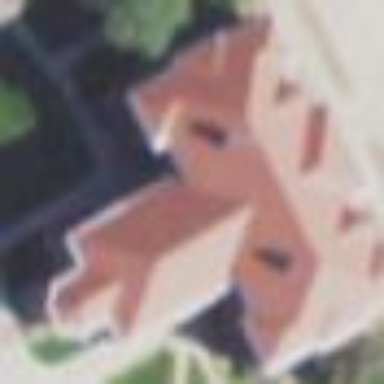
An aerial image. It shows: College building.